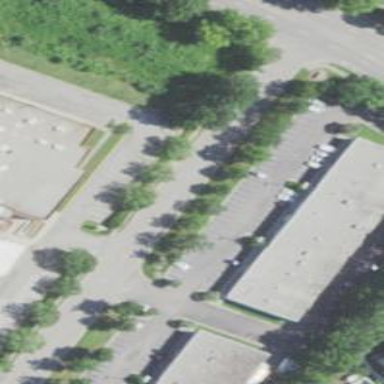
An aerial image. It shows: Commercial building.